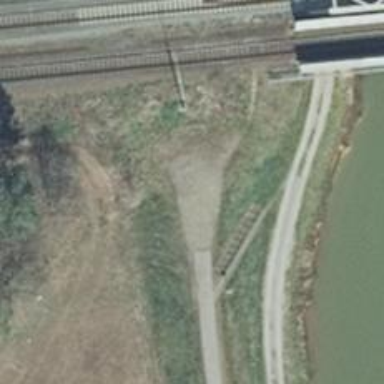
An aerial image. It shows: Cycleway with asphalt surface on embankment.